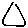
Label: triangle